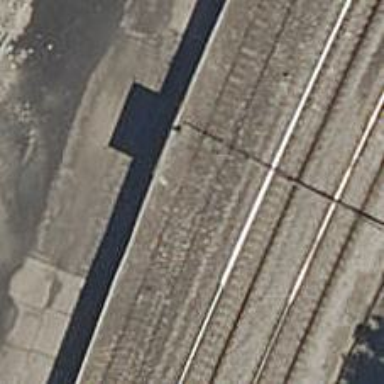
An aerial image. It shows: Rail yard with electrified contact lines for the railway.